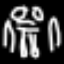
Label: frog